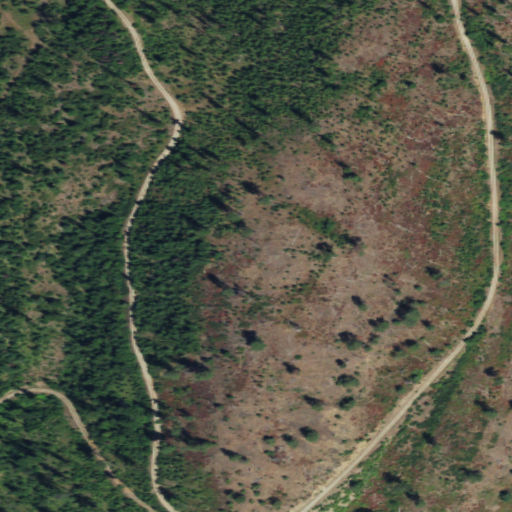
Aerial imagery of ridge(s) in Washington named Churchill Ridge containing shrub and evergreen forest